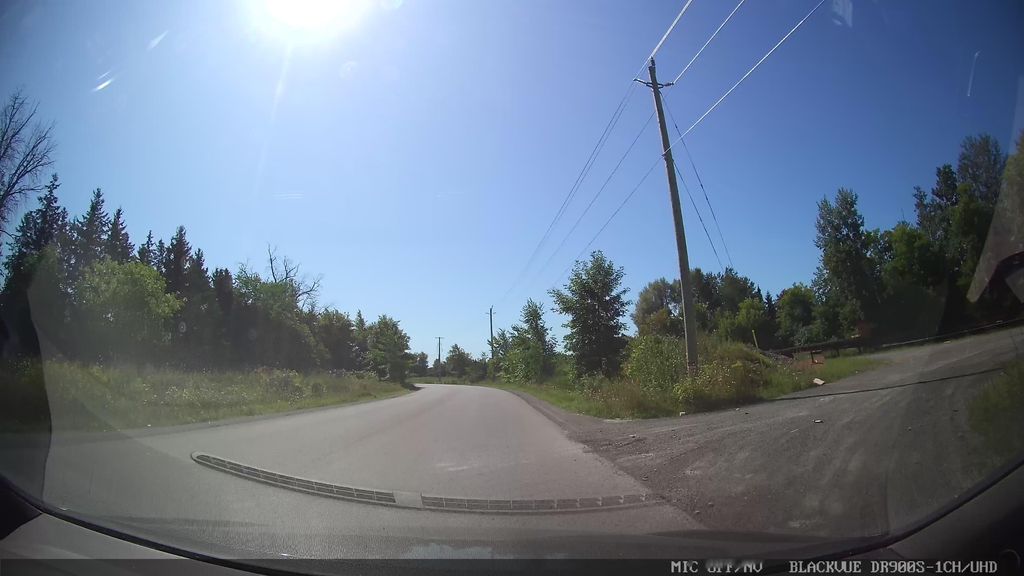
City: ottawa-gatineau